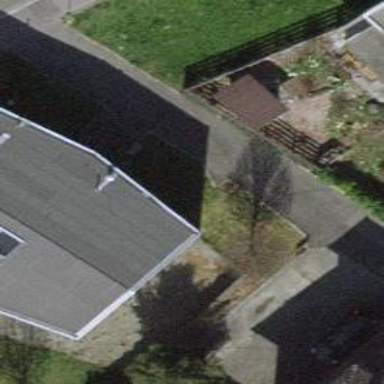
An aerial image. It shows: Alleyway designated as service road.